Field crop: maize
Growth stage: 2
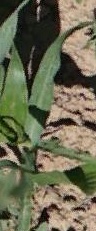
Species: maize